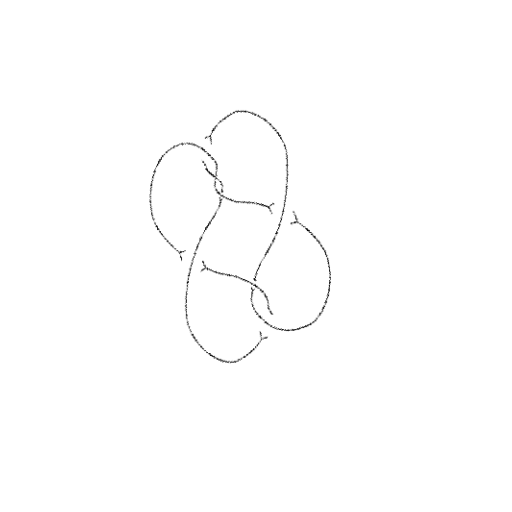
Crossing number: 7